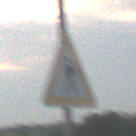
Verkehrszeichen: FussgaengerRechts
Umgebung: Outdoor, Nature
Tageszeit: SunriseSunset
Wetter: PartlyCloudy
Licht: Natural
Jahreszeit: NotSpecified
Kontrast: LowContrast